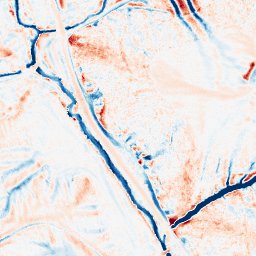
Category: edge_preserving
Decomposition family: median
Decomposition parameters: size: 15
Upsampling method: quintic
Upsampling parameters: scale: 2
Upsampling scale: 2